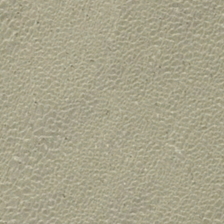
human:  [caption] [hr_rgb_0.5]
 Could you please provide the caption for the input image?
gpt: it is a piece of gray desert .

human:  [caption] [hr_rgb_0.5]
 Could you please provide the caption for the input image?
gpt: a piece of desert is dusty ,barren and desolate .

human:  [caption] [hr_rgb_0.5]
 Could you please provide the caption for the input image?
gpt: it is a piece of gray desert .

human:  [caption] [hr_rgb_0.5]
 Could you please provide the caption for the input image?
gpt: the desert has a few stones on it .

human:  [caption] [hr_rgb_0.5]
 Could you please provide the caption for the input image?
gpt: the desert has a few stones on it .